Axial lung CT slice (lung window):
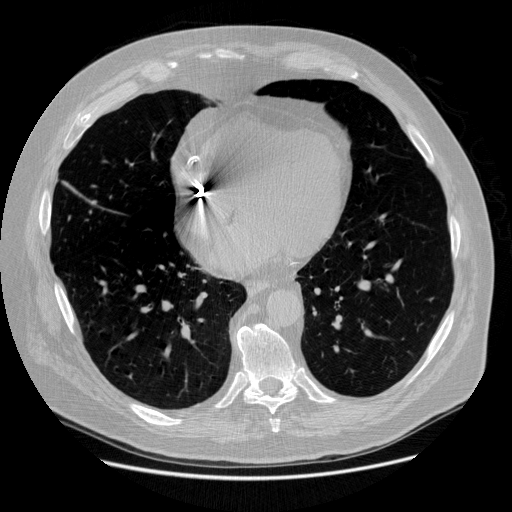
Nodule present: no